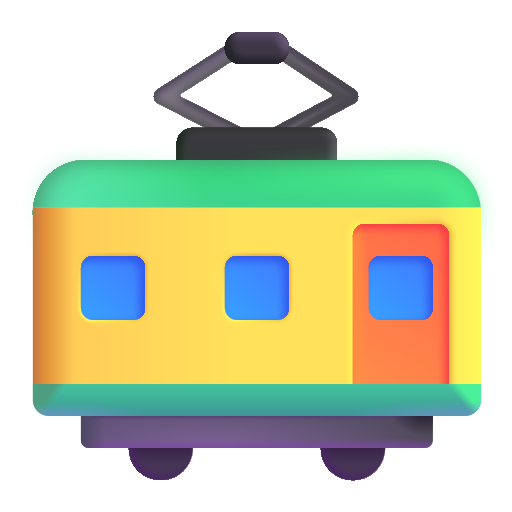
railway car color